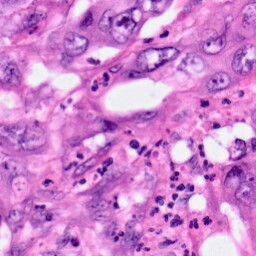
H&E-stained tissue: Pancreatic